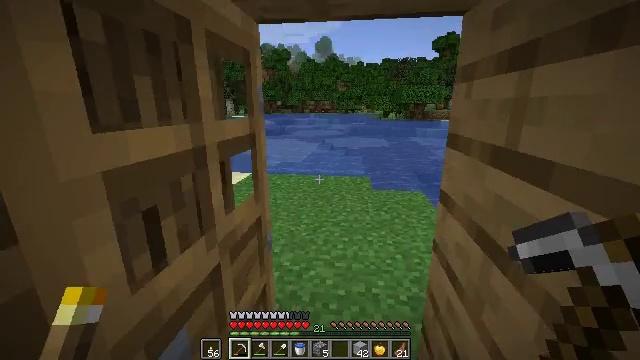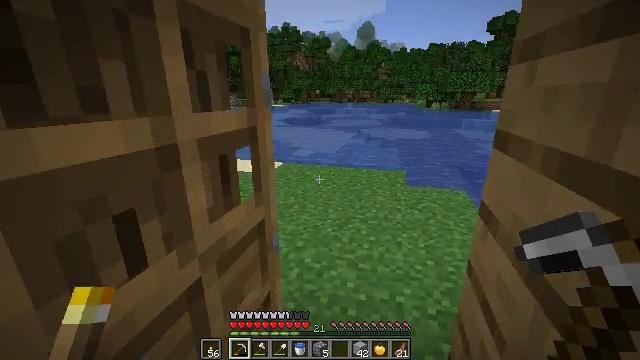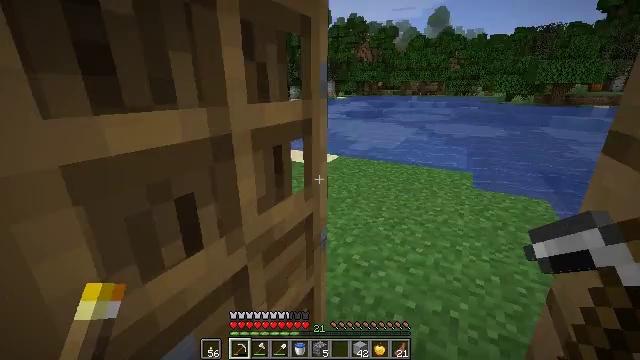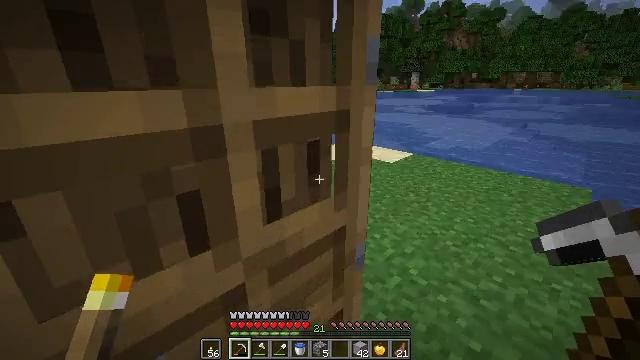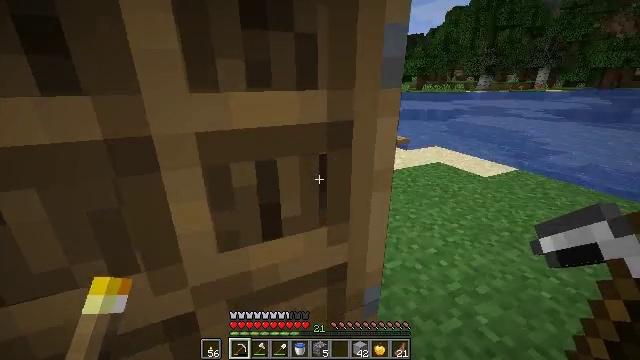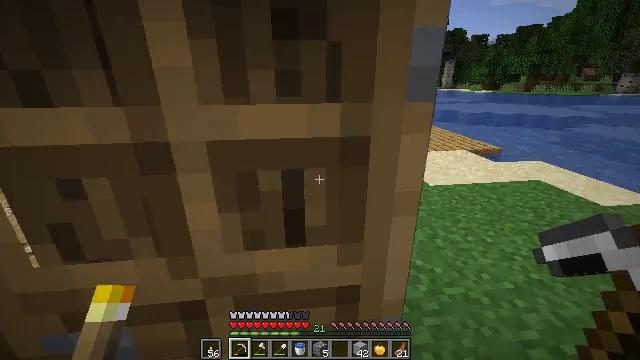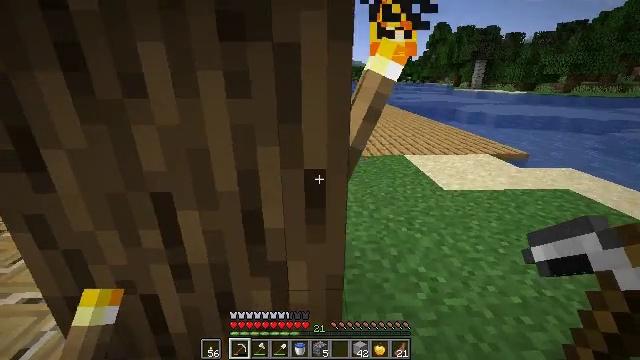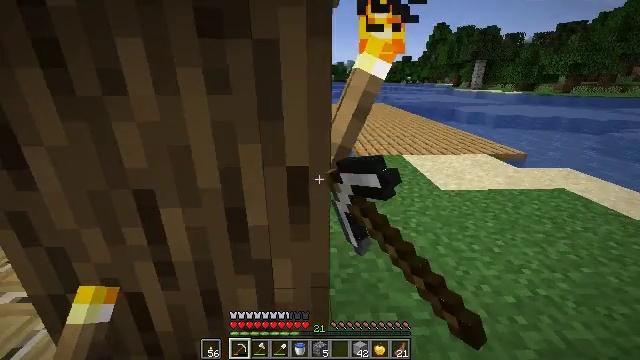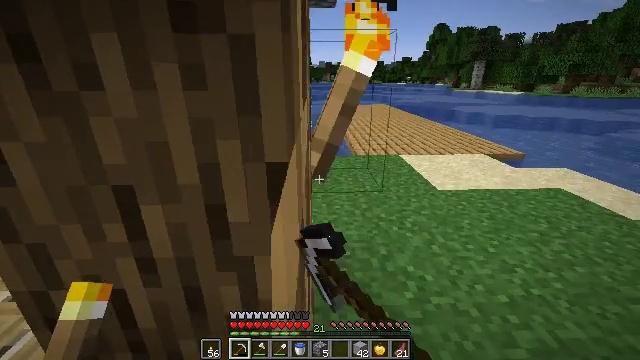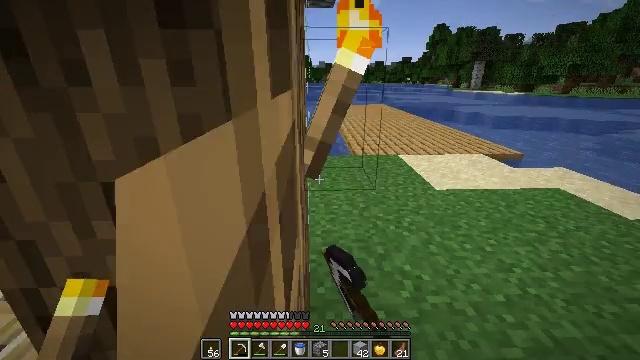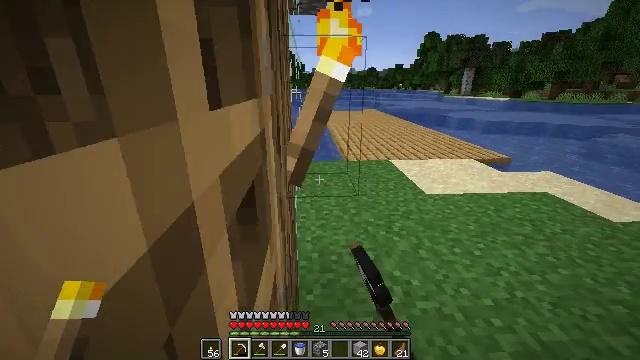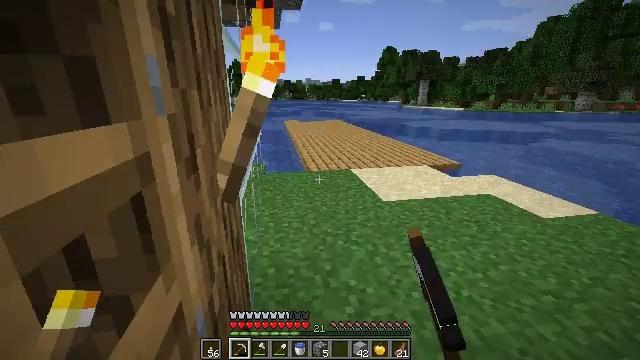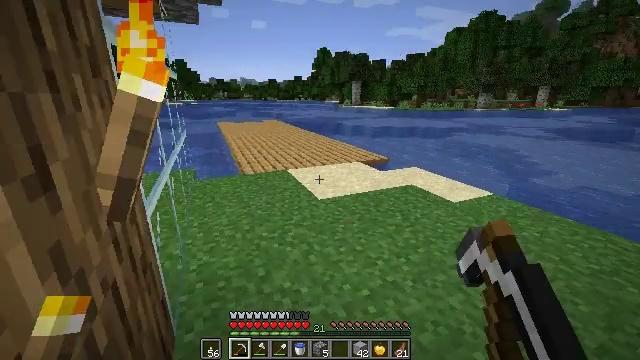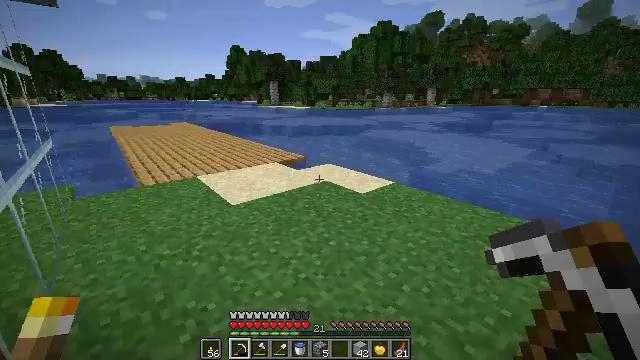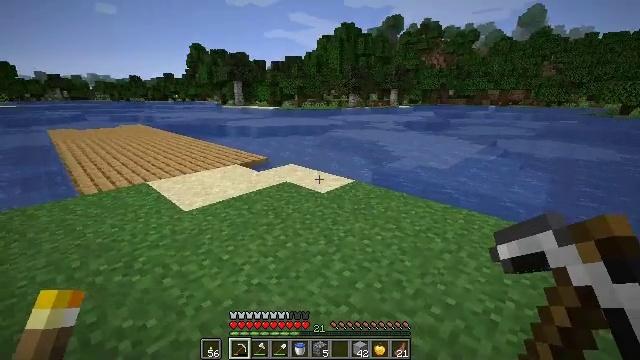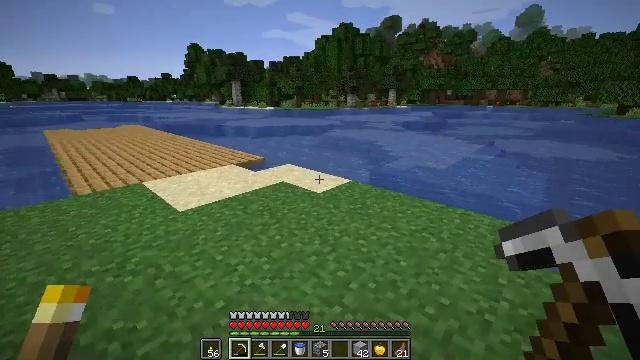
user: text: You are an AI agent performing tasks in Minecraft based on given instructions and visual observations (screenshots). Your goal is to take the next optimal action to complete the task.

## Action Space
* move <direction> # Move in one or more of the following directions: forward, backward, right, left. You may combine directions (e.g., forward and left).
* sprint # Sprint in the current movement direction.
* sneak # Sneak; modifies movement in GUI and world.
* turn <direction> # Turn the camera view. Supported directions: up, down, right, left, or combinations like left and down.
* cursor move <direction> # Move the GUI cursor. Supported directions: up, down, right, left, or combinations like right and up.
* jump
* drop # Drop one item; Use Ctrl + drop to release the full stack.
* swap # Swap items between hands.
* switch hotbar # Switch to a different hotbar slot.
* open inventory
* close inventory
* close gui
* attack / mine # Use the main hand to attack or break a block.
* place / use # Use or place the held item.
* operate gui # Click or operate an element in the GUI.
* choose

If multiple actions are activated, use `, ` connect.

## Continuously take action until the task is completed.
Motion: motion action
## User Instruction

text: Remove the torch from its spot.
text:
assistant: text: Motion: move forward and move right, turn left and down
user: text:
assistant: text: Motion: move forward and move right, turn left and down
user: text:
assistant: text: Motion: move forward and move right, turn left and down
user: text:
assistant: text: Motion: move right, turn left
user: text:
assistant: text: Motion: move right, turn left
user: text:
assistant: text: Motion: turn left, use / place
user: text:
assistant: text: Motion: use / place
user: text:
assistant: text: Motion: use / place
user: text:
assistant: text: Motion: use / place
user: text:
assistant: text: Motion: move right, turn right and up
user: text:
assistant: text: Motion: move right, turn right and up
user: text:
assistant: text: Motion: move right, turn right
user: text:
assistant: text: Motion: move right, turn right
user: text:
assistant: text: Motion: turn right
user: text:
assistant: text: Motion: no_op
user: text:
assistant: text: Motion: move forward, sprint
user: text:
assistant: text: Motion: move forward, sprint
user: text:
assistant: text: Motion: move forward, sprint
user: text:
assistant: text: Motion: move forward, sprint
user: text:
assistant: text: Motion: move forward, sprint
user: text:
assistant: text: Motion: move forward, sprint, turn left
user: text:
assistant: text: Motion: move forward, sprint, turn left
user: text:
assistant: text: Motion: move forward, sprint
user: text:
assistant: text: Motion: move forward, sprint, turn left and down
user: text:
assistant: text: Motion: move forward, sprint, turn left and down, jump
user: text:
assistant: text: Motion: move forward, sprint, turn left, jump
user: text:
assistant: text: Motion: move forward, sprint, turn left, jump
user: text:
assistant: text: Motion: move forward, sprint, jump
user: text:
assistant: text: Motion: move forward, sprint, jump
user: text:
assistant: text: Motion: move forward, sprint